Question: In my javascript app, I have a line segment - basically, two known points on a canvas. I need to dynamically draw an obtuse isosceles triangle from those points where the largest line is the two points and the two matching lines are from the center point to the edges.
So I guess the question is, how do I find the center point between any two given points?

I'm ok with javascript, not so much with the math. Every real world answer I could find for this question referred to a compass but I'm not sure how that translates to code? I'm ok drawing the lines, just not finding the point. Thanks for your help!
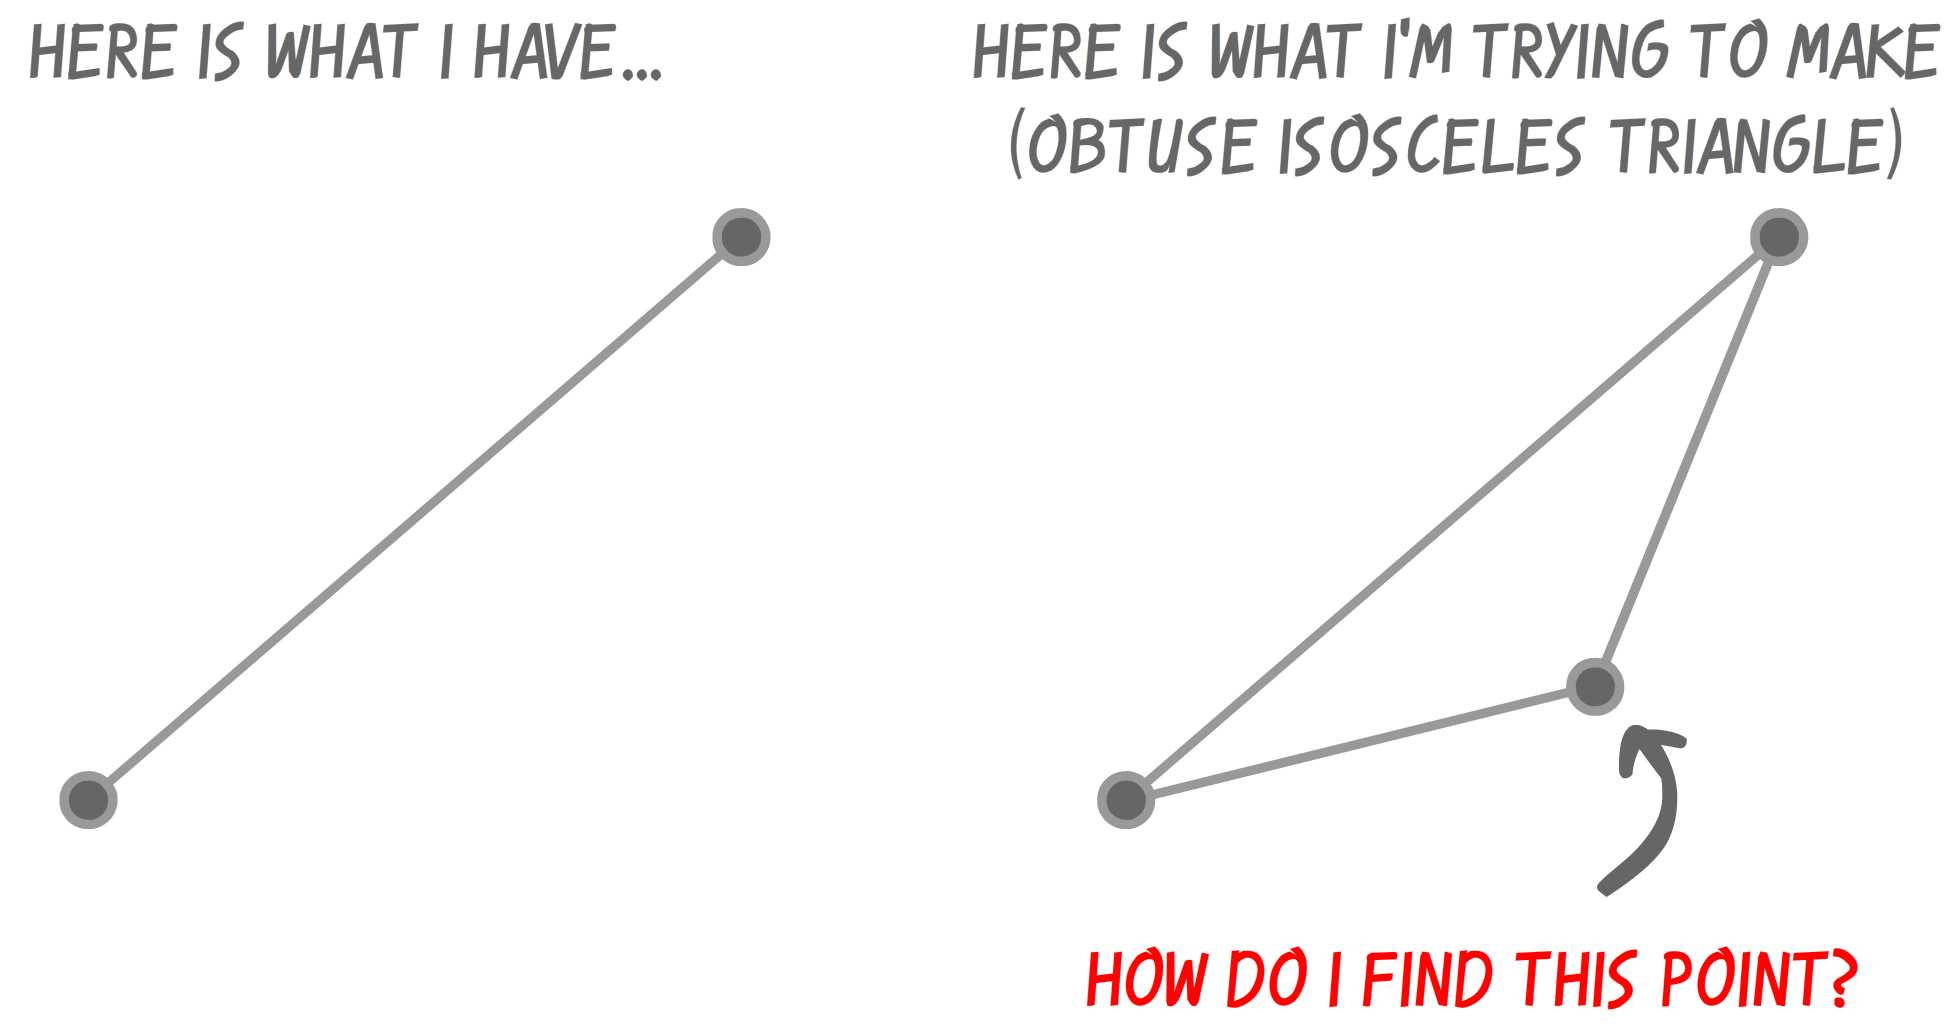
Answer: Let's try this more simply, with just linear algebra and geometry
## Generate isosceles triangle
The point you are looking for is equidistant from both points you already have (that is what "isosceles" means). Thus it is on <URL> :
<URL>
<URL>
An orthogonal vector 'u' to the segment [BC] is '( -(c.y-b.y), c.x-b.x )', and thus all points of the form 'A = I + t * u' with t any scalar (that is, a number), form with 'B' and 'C' an isosceles triangle.
To build this vector 'u', we take the direction of the [BC] segment, given by the vector from B to C, '(c.x-b.x, c.y-b.y)', and we know that for any vector '(x,y)', the vector '(-y,x)' is perpendicular to it : try the scalar product between them both.
The coordinates of 'I' are trivial : the average (barycenter, really) of B and C '( (b.x + c.x)/2, (b.y + c.y)/2 )'
## Make 'em obtuse
In order for the angle to be obtuse, the distances 'AB' and 'AC' (which are the same) have to be smaller than the value for which the angle at A would be 90deg.
, we have to look at the AIC triangle. Its angle in A is 90deg/2=45deg and since its angle in I is 90deg and the sum of angles in a triangle is always 180deg, AIC's angle in C is also 45deg. Two equal angles is, like two equal sides, a characterization of isosceles triangles.
Thus, 'AI = IC' and since 'IC = BC / 2', the limit value for 'AI' is 'BC / 2'.
't''AI < BC / 2', where 'AI = abs(t) * |u|'.
Let's remember that we did not take a normalized vector for 'u', so
'|u| = sqrt( (-c.y+b.y)^2 + (c.x-b.x)^2 )',
and we also have 'BC = sqrt( (b.x-c.x)^2 + (c.y-b.y)^2 )', thus '|u| = BC'.
So we can conclude that 'abs(t) < BC / (2 * |u|) = 1/2'.
## Final algorithm : as simple as it gets
- 't''[-0.5,0]''[0,0.5]'- 'a.x = (b.x-c.x)/2 - t*(c.y-b.y)'- 'a.y = (b.y+c.y)/2 + t*(c.x-b.x)'
And last by not least, try it :
'''
function draw()
{
var t = parseFloat(document.getElementById('t').value);
a.x = (b.x+c.x)/2 - t*(c.y-b.y);
a.y = (b.y+c.y)/2 + t* (c.x-b.x);
// end of the math, do the drawing
ctx.clearRect(0, 0, canvas.width, canvas.height);
ctx.beginPath();
ctx.moveTo(a.x,a.y);
ctx.lineTo(b.x,b.y);
ctx.lineTo(c.x,c.y);
ctx.closePath();
ctx.stroke();
}
var canvas = document.getElementById('c');
var ctx = canvas.getContext('2d');
var b = {x:420, y:190}, c = {x:50, y:160}, a = {x:0, y:0};
ctx.fillRect(b.x,b.y,2,2);
ctx.fillRect(c.x,c.y,2,2);
document.getElementById('t').onchange = draw;
draw();
'''
'''
<p>t=<input type="text" id ="t" value="0.2" /></p>
<canvas id="c" width="500" height="300" />
'''